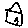
Label: house